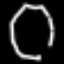
Label: octagon